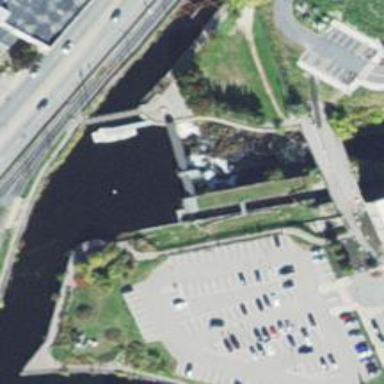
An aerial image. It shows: Lock gate along waterway.